Question: This is the screenshot of main storyboard: Instead of the main storyboard screen simulator shows a table view with a bunch of names listed image and comment section are invisible

'''
func tableView(_ tableView: UITableView, numberOfRowsInSection section: Int) -> Int {
return userEmailArray.count
}
func tableView(_ tableView: UITableView, cellForRowAt indexPath: IndexPath) -> UITableViewCell {
let cell = tableView.dequeueReusableCell(withIdentifier: "Cell", for: indexPath) as! FeedCell
cell.useremailLabel.text = userEmailArray[indexPath.row]
cell.likeLabel.text = String(likesArray[indexPath.row])
cell.commentLabel.text = userCommentArray[indexPath.row]
cell.userimageView.image = UIImage(named: "selectImage.png")
return cell
}
'''
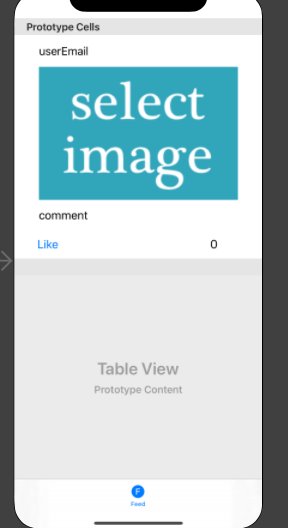
Answer: You have to connect the dataSource and the delegate to the view controller (or the handler for achieving it).
Programmatically:
'''
myTableView.dataSource = self
myTableView.delegate = self
'''
Or from the IB:
<URL>